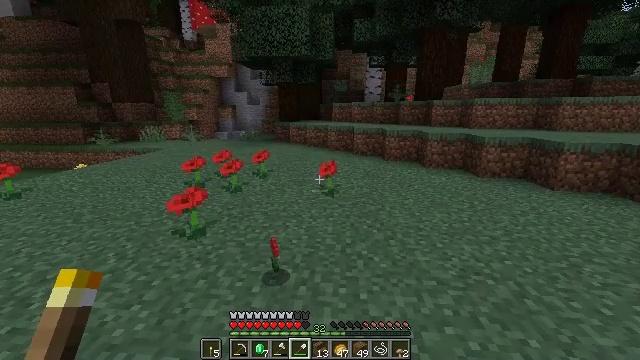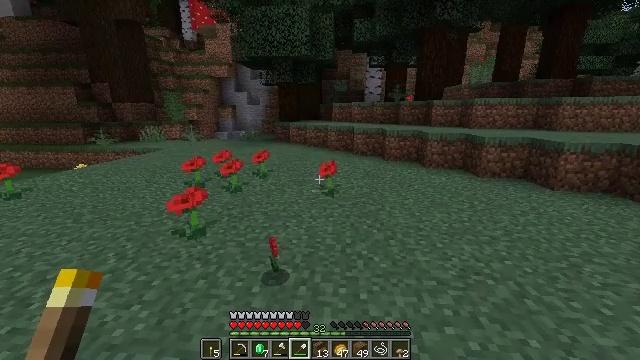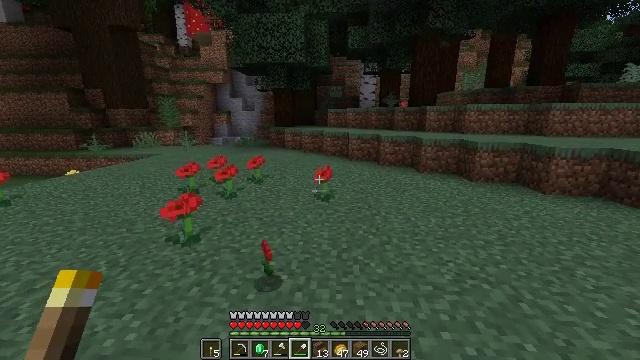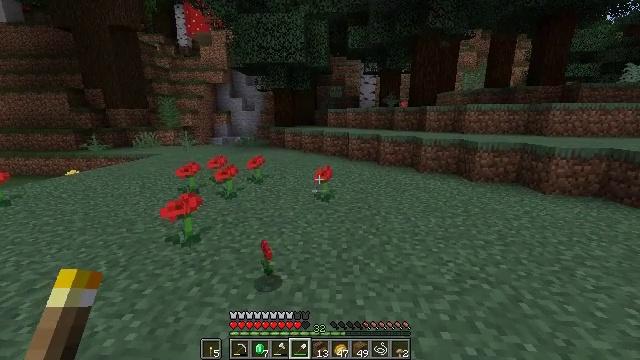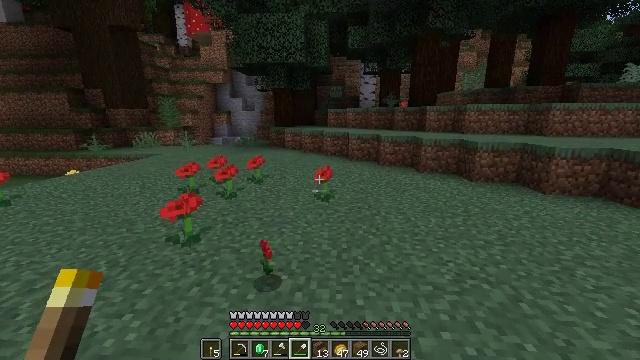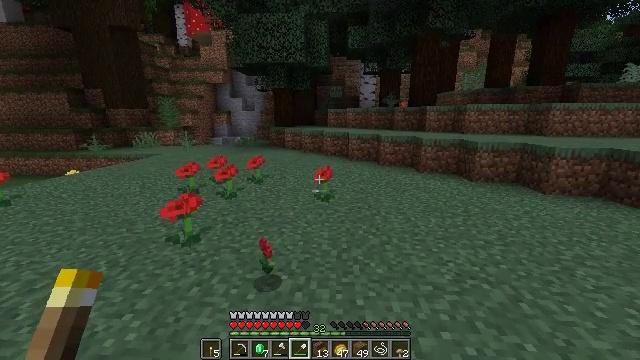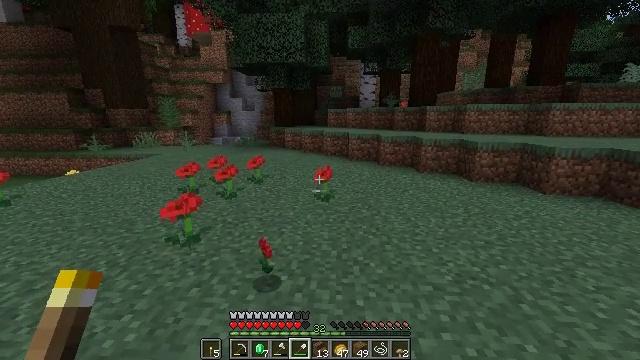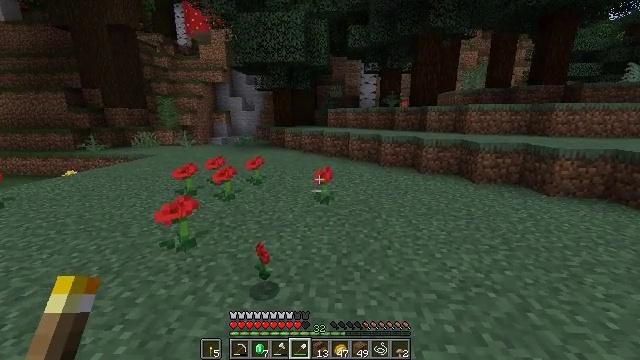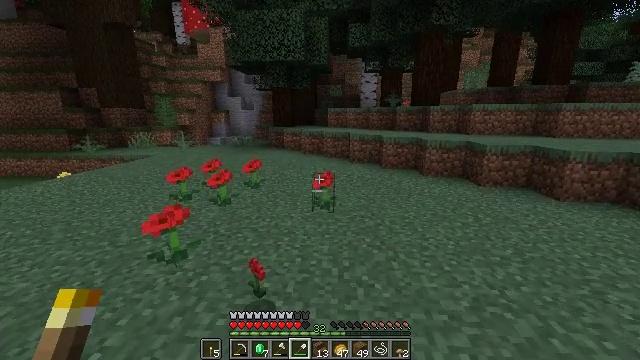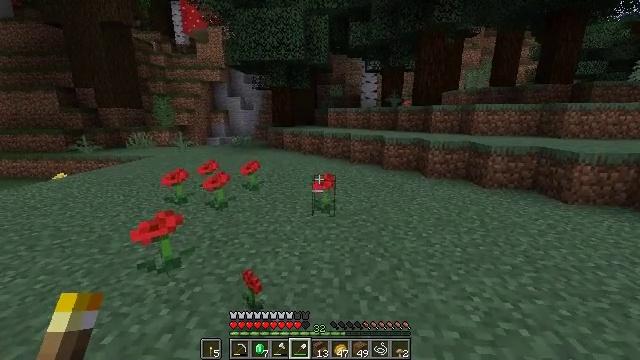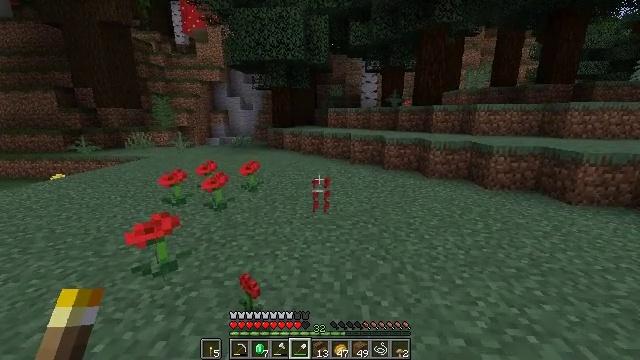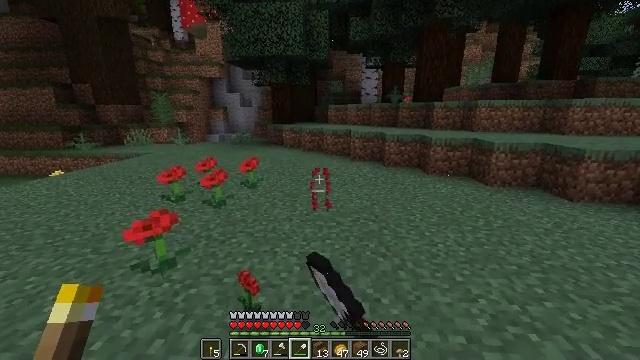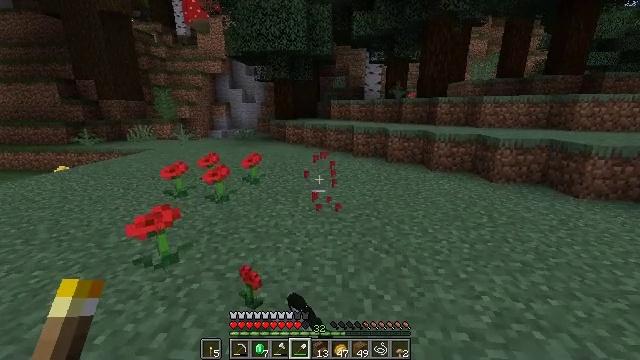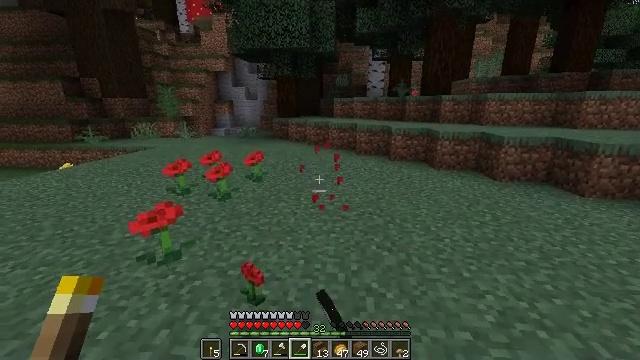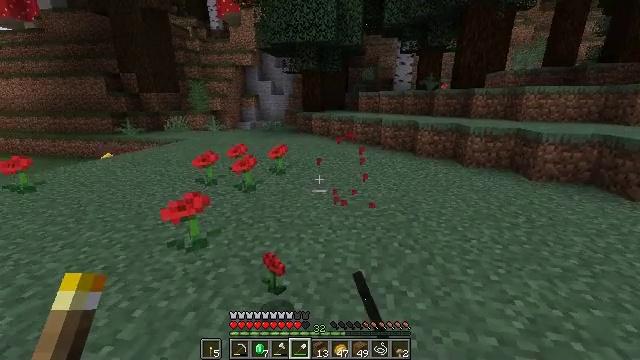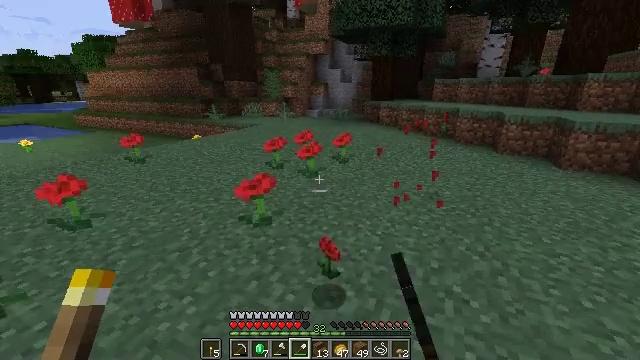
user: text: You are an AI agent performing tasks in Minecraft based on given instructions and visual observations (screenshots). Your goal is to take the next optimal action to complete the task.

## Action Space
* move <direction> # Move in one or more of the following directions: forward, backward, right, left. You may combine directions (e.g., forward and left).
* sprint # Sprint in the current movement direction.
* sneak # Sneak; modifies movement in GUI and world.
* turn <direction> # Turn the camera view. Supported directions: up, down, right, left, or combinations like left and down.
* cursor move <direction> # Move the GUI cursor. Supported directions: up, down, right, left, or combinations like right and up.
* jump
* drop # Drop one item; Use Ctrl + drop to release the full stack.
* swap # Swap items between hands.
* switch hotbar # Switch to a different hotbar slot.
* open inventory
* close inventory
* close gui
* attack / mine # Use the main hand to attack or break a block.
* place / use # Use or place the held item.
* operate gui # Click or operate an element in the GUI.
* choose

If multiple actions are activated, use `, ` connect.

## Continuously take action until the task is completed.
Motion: motion action
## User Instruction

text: Pick up the poppy from the field.
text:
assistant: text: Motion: no_op
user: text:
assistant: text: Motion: turn right and up
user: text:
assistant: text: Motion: no_op
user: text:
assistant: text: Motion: no_op
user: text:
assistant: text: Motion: no_op
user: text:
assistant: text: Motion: move forward
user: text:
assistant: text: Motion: move forward
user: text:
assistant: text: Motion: move forward
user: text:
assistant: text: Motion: no_op
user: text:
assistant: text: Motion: attack / mine
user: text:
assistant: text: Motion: attack / mine
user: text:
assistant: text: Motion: no_op
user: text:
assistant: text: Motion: no_op
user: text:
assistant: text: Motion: turn left and down
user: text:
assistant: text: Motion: turn left and down
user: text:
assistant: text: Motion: turn left
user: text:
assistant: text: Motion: no_op
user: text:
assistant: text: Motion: no_op
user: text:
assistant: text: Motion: no_op
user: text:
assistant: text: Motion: no_op
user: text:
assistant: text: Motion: no_op
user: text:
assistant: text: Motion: no_op
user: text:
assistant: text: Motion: no_op
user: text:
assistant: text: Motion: no_op
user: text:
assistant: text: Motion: turn right
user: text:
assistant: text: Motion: attack / mine
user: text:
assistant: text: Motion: attack / mine
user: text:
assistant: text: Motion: move forward
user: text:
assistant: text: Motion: move forward, turn right and up
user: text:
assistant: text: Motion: move forward, turn right and up